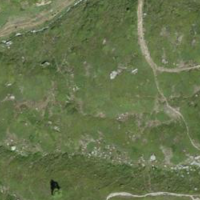
EUNIS habitat code: 26
Species observed at this site:
Papilio machaon
Draba aizoides